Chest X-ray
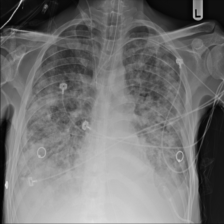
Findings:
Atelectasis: negative
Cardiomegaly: negative
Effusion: positive
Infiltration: positive
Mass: negative
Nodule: negative
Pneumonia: negative
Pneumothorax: negative
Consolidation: negative
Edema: negative
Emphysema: negative
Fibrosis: negative
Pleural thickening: negative
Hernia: negative